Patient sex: M
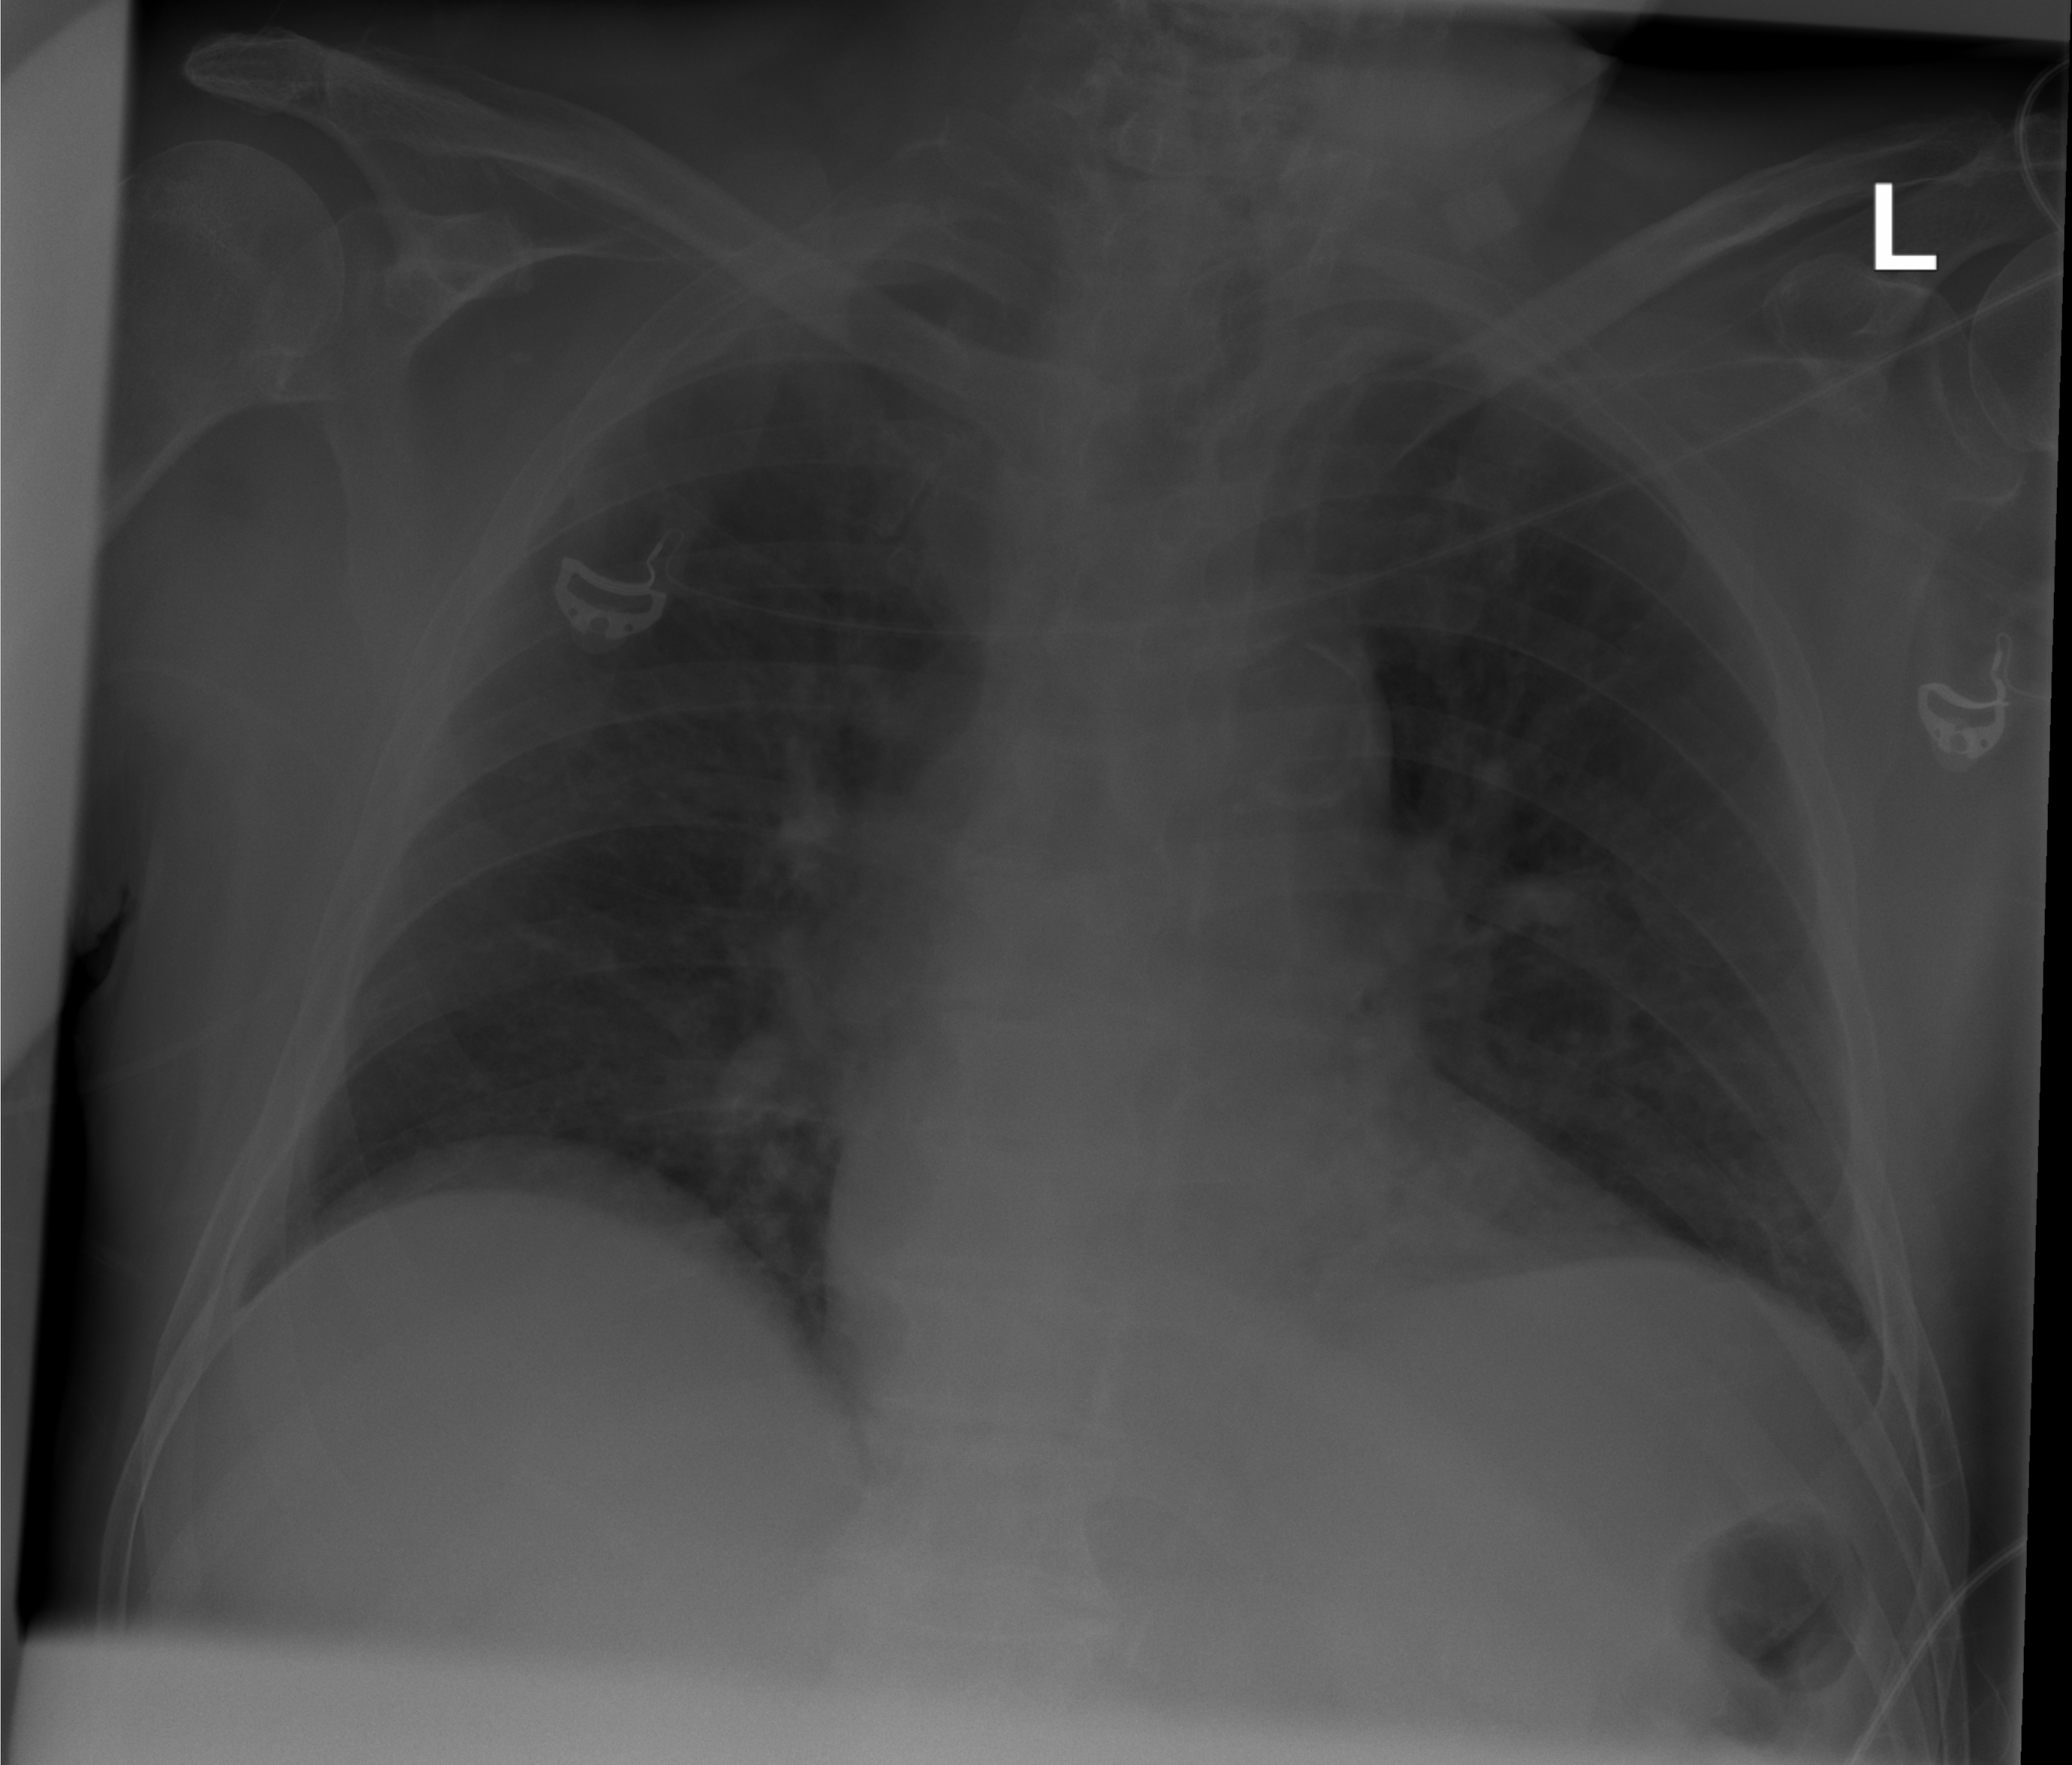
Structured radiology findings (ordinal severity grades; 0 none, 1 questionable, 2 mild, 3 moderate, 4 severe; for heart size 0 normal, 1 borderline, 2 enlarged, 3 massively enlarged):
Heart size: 2
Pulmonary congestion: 0
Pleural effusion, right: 0
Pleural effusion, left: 0
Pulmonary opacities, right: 2
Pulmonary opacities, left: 2
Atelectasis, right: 0
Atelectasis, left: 0